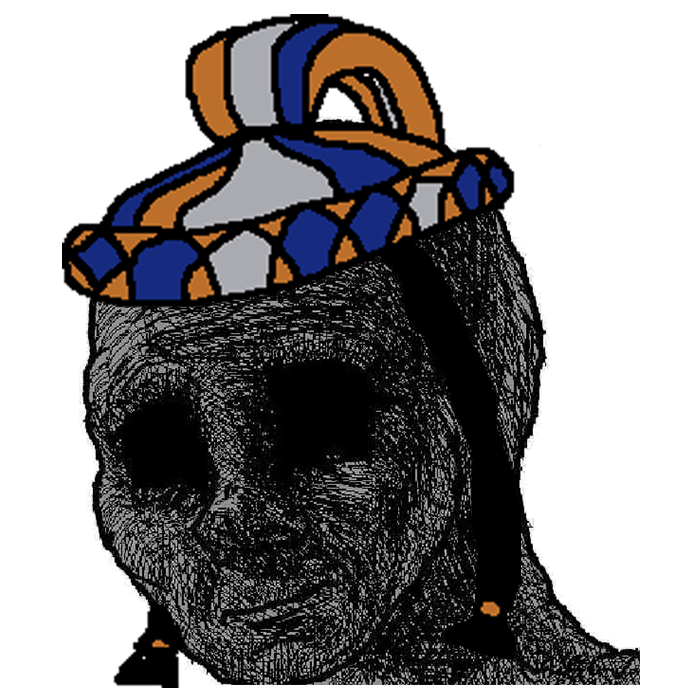
Label: 5_Withered_Wojak